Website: bh-photo
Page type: payment
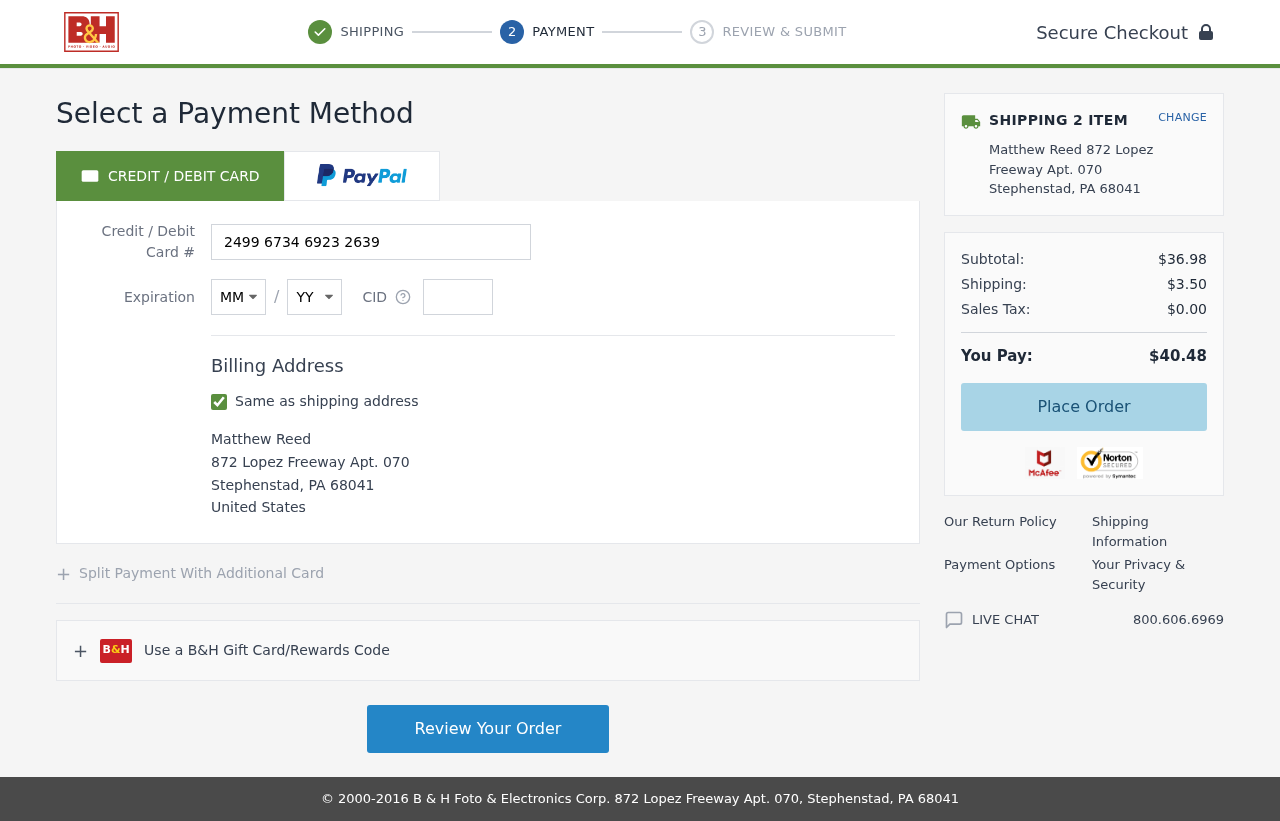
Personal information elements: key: PII_CARD_CVV
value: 168
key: PII_CARD_EXPIRY_MONTH
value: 04
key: PII_CARD_EXPIRY_YEAR
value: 30
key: PII_CARD_NUMBER
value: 2499 6734 6923 2639
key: PII_CITY
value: Stephenstad
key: PII_COUNTRY
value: United States
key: PII_FULLNAME
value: Matthew Reed
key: PII_POSTCODE
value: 68041
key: PII_STATE_ABBR
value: PA
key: PII_STREET
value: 872 Lopez Freeway Apt. 070
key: PII_FULLNAME2
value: Matthew Reed
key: PII_CITY2
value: Stephenstad
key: PII_STATE_ABBR2
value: PA
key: PII_POSTCODE_FULL
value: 68041
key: PII_POSTCODE_NUMERIC
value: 68041
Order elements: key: ORDER_NUM_ITEMS
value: SHIPPING 2 ITEM
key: ORDER_SUBTOTAL
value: $36.98
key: ORDER_SHIPPING_COST
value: $3.50
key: ORDER_TAX
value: $0.00
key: ORDER_TOTAL
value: $40.48